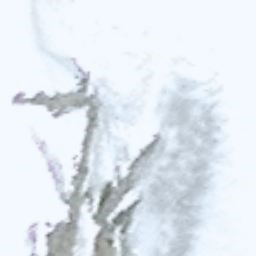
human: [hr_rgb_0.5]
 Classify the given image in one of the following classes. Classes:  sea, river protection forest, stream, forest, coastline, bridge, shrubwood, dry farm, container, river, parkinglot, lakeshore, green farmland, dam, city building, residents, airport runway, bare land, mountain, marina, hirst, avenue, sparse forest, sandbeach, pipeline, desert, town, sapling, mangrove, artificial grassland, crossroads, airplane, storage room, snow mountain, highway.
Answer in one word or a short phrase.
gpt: snow mountain